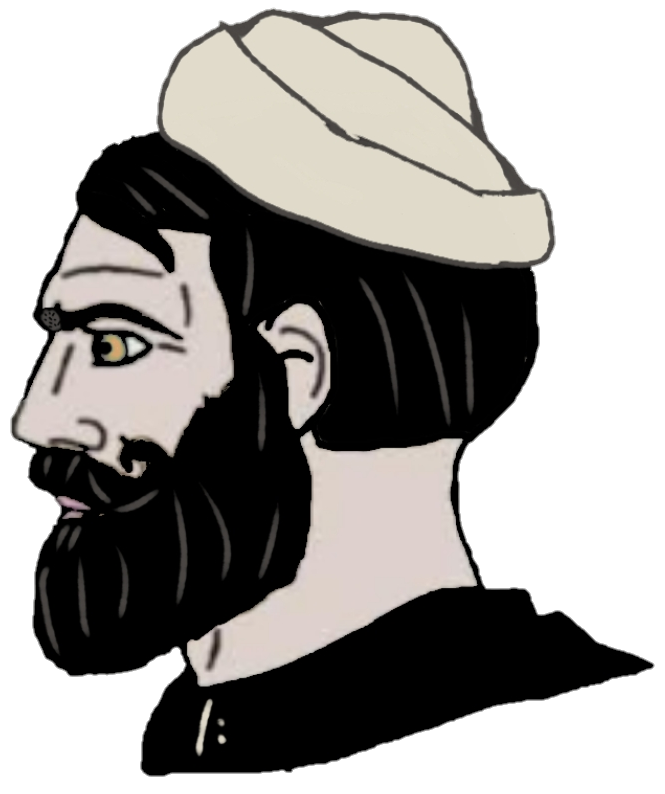
Label: 4_Yes_Chad